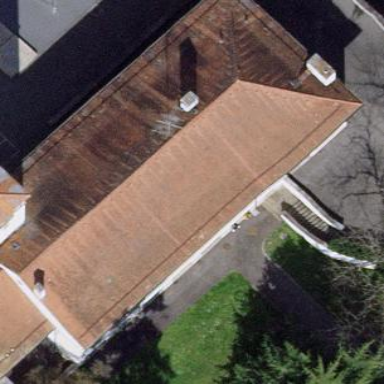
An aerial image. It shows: School building.